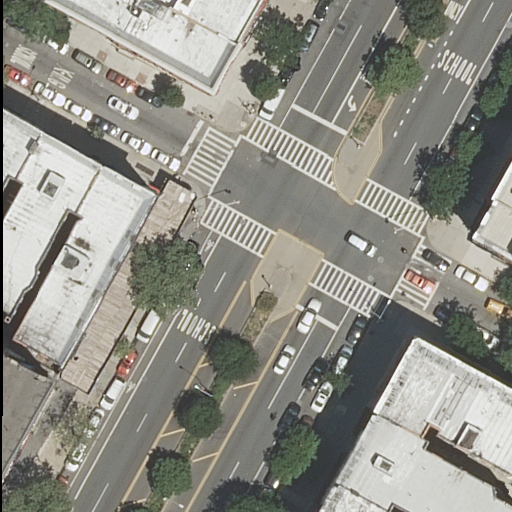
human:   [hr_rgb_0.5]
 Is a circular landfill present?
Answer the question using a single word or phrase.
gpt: no

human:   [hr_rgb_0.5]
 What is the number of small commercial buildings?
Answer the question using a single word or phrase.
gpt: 0

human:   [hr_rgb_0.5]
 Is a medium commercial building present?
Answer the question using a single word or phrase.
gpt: no

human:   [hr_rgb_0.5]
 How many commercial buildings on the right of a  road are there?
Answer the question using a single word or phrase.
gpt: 0

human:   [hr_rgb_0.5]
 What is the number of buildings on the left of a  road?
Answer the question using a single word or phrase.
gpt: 8

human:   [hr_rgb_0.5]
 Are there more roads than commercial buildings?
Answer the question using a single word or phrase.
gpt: yes

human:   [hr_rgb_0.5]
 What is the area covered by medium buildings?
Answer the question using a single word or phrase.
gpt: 2264m2

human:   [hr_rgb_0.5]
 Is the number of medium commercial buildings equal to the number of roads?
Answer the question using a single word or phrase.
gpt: no

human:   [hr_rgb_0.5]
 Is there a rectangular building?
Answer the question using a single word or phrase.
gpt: yes

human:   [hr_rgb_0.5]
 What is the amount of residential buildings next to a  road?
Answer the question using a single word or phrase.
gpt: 11

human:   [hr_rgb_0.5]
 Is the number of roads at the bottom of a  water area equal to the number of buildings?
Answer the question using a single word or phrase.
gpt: no

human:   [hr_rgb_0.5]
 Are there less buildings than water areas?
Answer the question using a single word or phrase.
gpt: no

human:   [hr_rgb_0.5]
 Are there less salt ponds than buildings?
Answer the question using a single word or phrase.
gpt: yes

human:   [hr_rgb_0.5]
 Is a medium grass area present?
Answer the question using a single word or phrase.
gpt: no

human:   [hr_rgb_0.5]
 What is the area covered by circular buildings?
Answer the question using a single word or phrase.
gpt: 0m2

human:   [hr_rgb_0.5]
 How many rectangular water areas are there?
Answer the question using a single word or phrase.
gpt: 0

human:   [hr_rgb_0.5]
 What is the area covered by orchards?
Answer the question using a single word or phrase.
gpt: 0m2

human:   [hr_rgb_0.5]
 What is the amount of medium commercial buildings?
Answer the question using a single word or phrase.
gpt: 0

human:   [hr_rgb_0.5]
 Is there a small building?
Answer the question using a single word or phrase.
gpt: yes

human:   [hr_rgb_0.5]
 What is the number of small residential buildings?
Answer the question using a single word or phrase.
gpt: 3

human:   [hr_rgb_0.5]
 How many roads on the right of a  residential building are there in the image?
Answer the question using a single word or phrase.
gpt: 7

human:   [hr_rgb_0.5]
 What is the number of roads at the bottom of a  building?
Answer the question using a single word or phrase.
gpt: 6

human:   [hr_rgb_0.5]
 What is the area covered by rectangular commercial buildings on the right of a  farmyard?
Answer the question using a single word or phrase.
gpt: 0m2

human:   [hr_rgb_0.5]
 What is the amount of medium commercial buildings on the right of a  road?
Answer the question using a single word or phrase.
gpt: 0

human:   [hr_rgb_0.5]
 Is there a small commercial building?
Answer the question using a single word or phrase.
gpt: no

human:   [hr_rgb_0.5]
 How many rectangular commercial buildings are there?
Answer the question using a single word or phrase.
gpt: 0

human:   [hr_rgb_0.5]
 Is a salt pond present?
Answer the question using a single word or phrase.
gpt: no

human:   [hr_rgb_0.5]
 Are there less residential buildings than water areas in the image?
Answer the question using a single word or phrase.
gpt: no

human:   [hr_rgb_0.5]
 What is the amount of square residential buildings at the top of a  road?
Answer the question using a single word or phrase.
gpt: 0

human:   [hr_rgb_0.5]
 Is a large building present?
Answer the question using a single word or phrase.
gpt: no

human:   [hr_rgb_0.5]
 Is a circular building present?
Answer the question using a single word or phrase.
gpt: no

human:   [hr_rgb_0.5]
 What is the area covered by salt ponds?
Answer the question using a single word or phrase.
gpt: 0m2

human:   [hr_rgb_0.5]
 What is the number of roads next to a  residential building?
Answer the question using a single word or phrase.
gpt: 8

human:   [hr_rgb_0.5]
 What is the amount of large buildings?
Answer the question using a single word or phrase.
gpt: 0

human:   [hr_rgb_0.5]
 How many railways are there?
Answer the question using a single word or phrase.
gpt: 0

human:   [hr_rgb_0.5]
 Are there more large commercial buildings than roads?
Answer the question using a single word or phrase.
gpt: no

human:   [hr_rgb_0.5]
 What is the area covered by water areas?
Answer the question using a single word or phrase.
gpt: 0m2